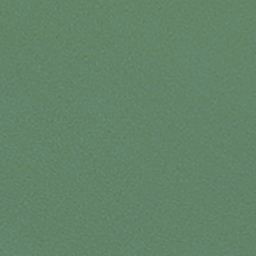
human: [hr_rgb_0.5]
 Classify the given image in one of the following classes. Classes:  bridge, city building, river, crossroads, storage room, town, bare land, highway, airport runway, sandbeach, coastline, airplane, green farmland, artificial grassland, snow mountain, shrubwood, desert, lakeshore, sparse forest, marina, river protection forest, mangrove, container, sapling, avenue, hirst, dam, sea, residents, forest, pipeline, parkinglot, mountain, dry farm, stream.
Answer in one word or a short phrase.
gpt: sea